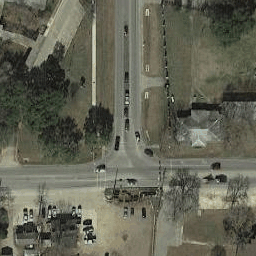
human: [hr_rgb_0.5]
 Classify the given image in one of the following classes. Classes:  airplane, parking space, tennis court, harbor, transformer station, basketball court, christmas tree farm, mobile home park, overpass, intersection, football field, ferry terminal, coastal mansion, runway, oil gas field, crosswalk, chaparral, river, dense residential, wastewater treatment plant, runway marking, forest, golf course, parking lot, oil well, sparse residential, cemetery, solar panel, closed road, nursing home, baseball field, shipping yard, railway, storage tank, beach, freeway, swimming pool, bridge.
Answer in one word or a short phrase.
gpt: intersection